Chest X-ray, AP view. Patient: 80 years old, sex M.
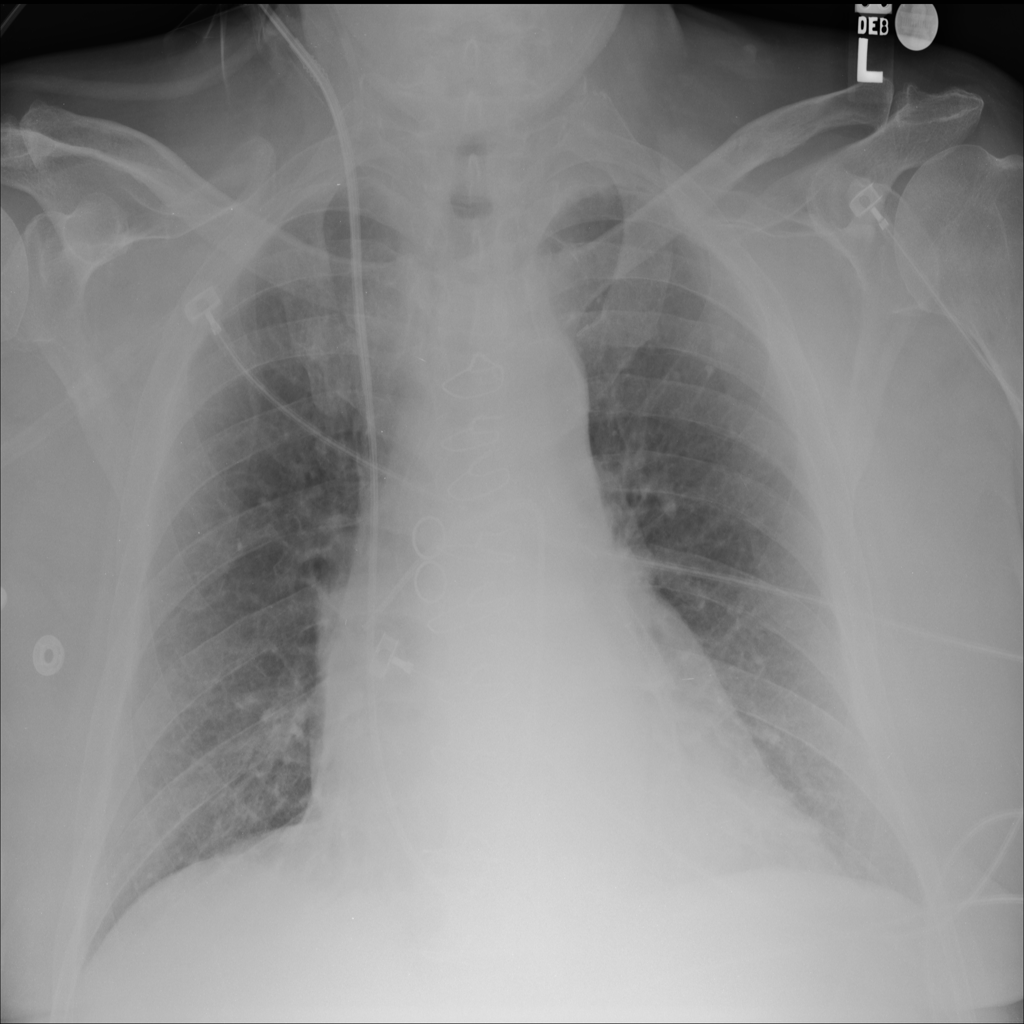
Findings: Effusion